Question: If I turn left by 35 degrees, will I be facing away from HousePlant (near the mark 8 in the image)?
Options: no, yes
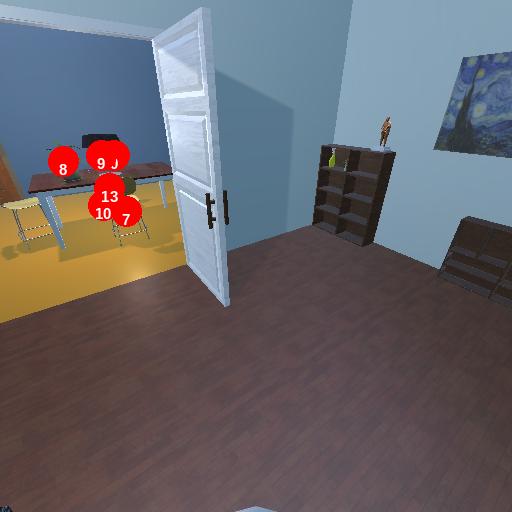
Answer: no